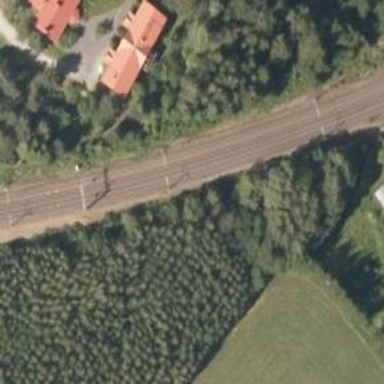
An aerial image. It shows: Railway track with continuous electrified contact lines.